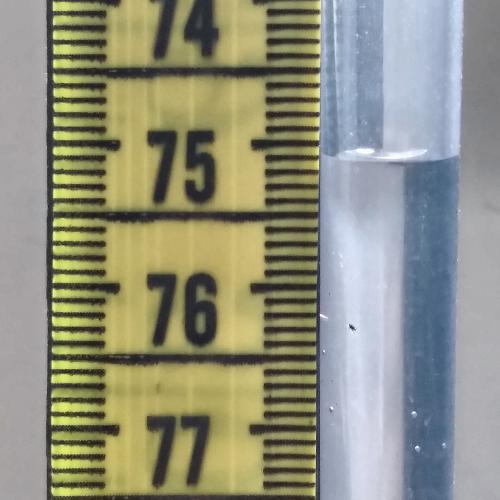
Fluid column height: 75.1 cm